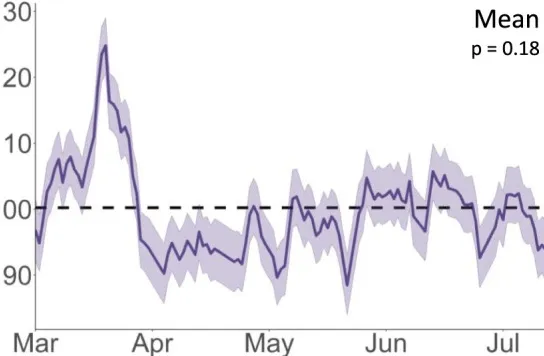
Integrated Nested Laplacian Approximation (INLA) model of. Mean glucose values.
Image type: electrography (emg)